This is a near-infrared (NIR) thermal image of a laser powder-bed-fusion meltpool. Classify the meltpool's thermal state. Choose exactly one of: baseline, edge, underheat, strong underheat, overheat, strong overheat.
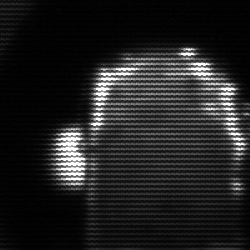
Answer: baseline